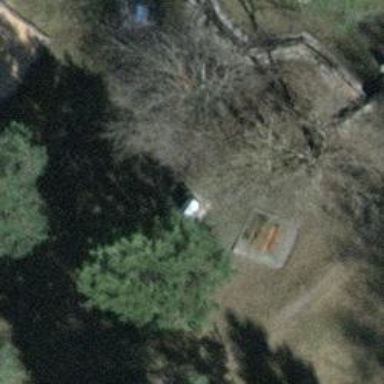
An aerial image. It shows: Barbecue facility.